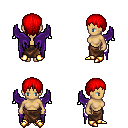
a pixel art fantasy rpg character, female body template, human, tanned skin, purple wings, robe skirt, red plain hairstyle, gold boots, four views (front, back, left, right), 2x2 character sprite sheet, small pixel art, hard edges, no anti-aliasing